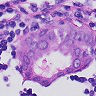
Metastatic tissue present: yes